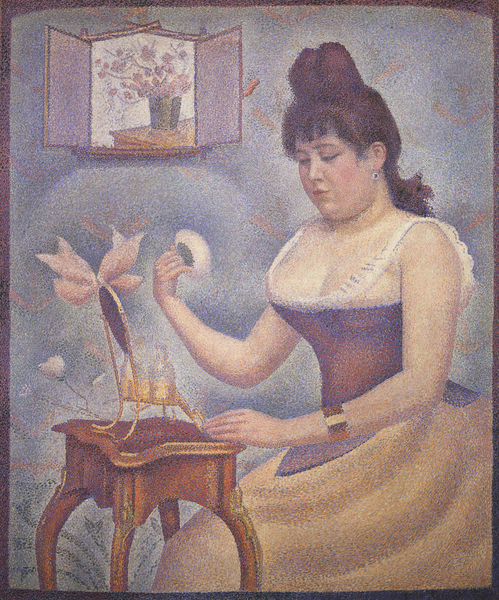
Titel: Jeune Femme se poudrant
Künstler: Georges Pierre Seurat
Standort: London
Institution: Cortauld Institute
Schlagwörter: blau, flügel, gemälde, hand, weiß, impressionismus, mädchen, ocker, sitzen, ausschnitt, blume, blumen, braun, busen, fenster, frau, frisur, glas, haar, hell, hintergrund, holz, kleid, mund, nase, ohrring, raum, tisch, zimmer, blüte, blüten, dame, beige, malerei, rock, schleife, wand, arm, bild, porträt, spiegel, gold, haare, innen, pflanze, tänzerin, dekollete, puder, rosa, vase, schwung, blumentopf, topf, schrank, mieder, pointilismus, violett, klein, hocker, blue, window, bun, dress, face, hair, lady, sitzende, skirt, table, wall, woman, bedroom, flowers, mirror, picture, pink, reflection, tischchen, two, brown, wallpaper, quaste, hochsteckfrisur, fensterladen, vitrine, parfum, frisiertisch, schminktisch, toilette, armband, armreif, flower, blumenstock, fensterbrett, korsett, seurat, signac, halter, dekolltee, steckfrisur, femme, schminken, bust, color, dots, impressionism, träger, korsage, arms, bracelet, pointillismus, boudoir, corsage, flacon, neo-impressionism, pointillism, vases, unterkleid, earring, breasts, puderquaste, colour, ochre, pudern, gol, dancer, dekoltée, points, corset, fensterchen, georges seurat, pointalism, pointilism, armring, blum, bosom, bustier, cleavage, geschnwungen, la poudreuse, make, make up, pointallist, powder, powder puff, puff, quase, reflection], tables, toilet